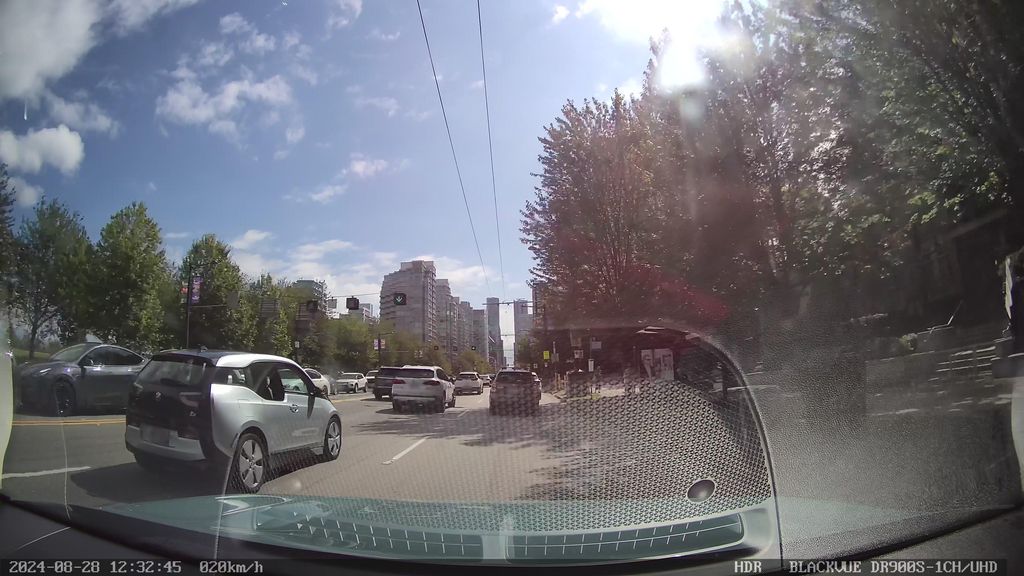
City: vancouver